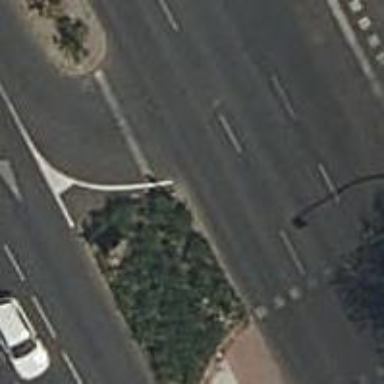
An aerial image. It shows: Road with traffic signals.